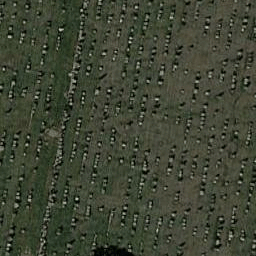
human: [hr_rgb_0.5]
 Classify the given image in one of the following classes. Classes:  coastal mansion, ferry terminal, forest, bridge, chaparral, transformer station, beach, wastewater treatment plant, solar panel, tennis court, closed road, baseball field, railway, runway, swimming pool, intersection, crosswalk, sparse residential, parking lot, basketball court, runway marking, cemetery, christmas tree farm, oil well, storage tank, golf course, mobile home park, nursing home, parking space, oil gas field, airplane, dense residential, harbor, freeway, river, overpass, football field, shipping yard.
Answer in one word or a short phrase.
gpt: cemetery